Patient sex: M
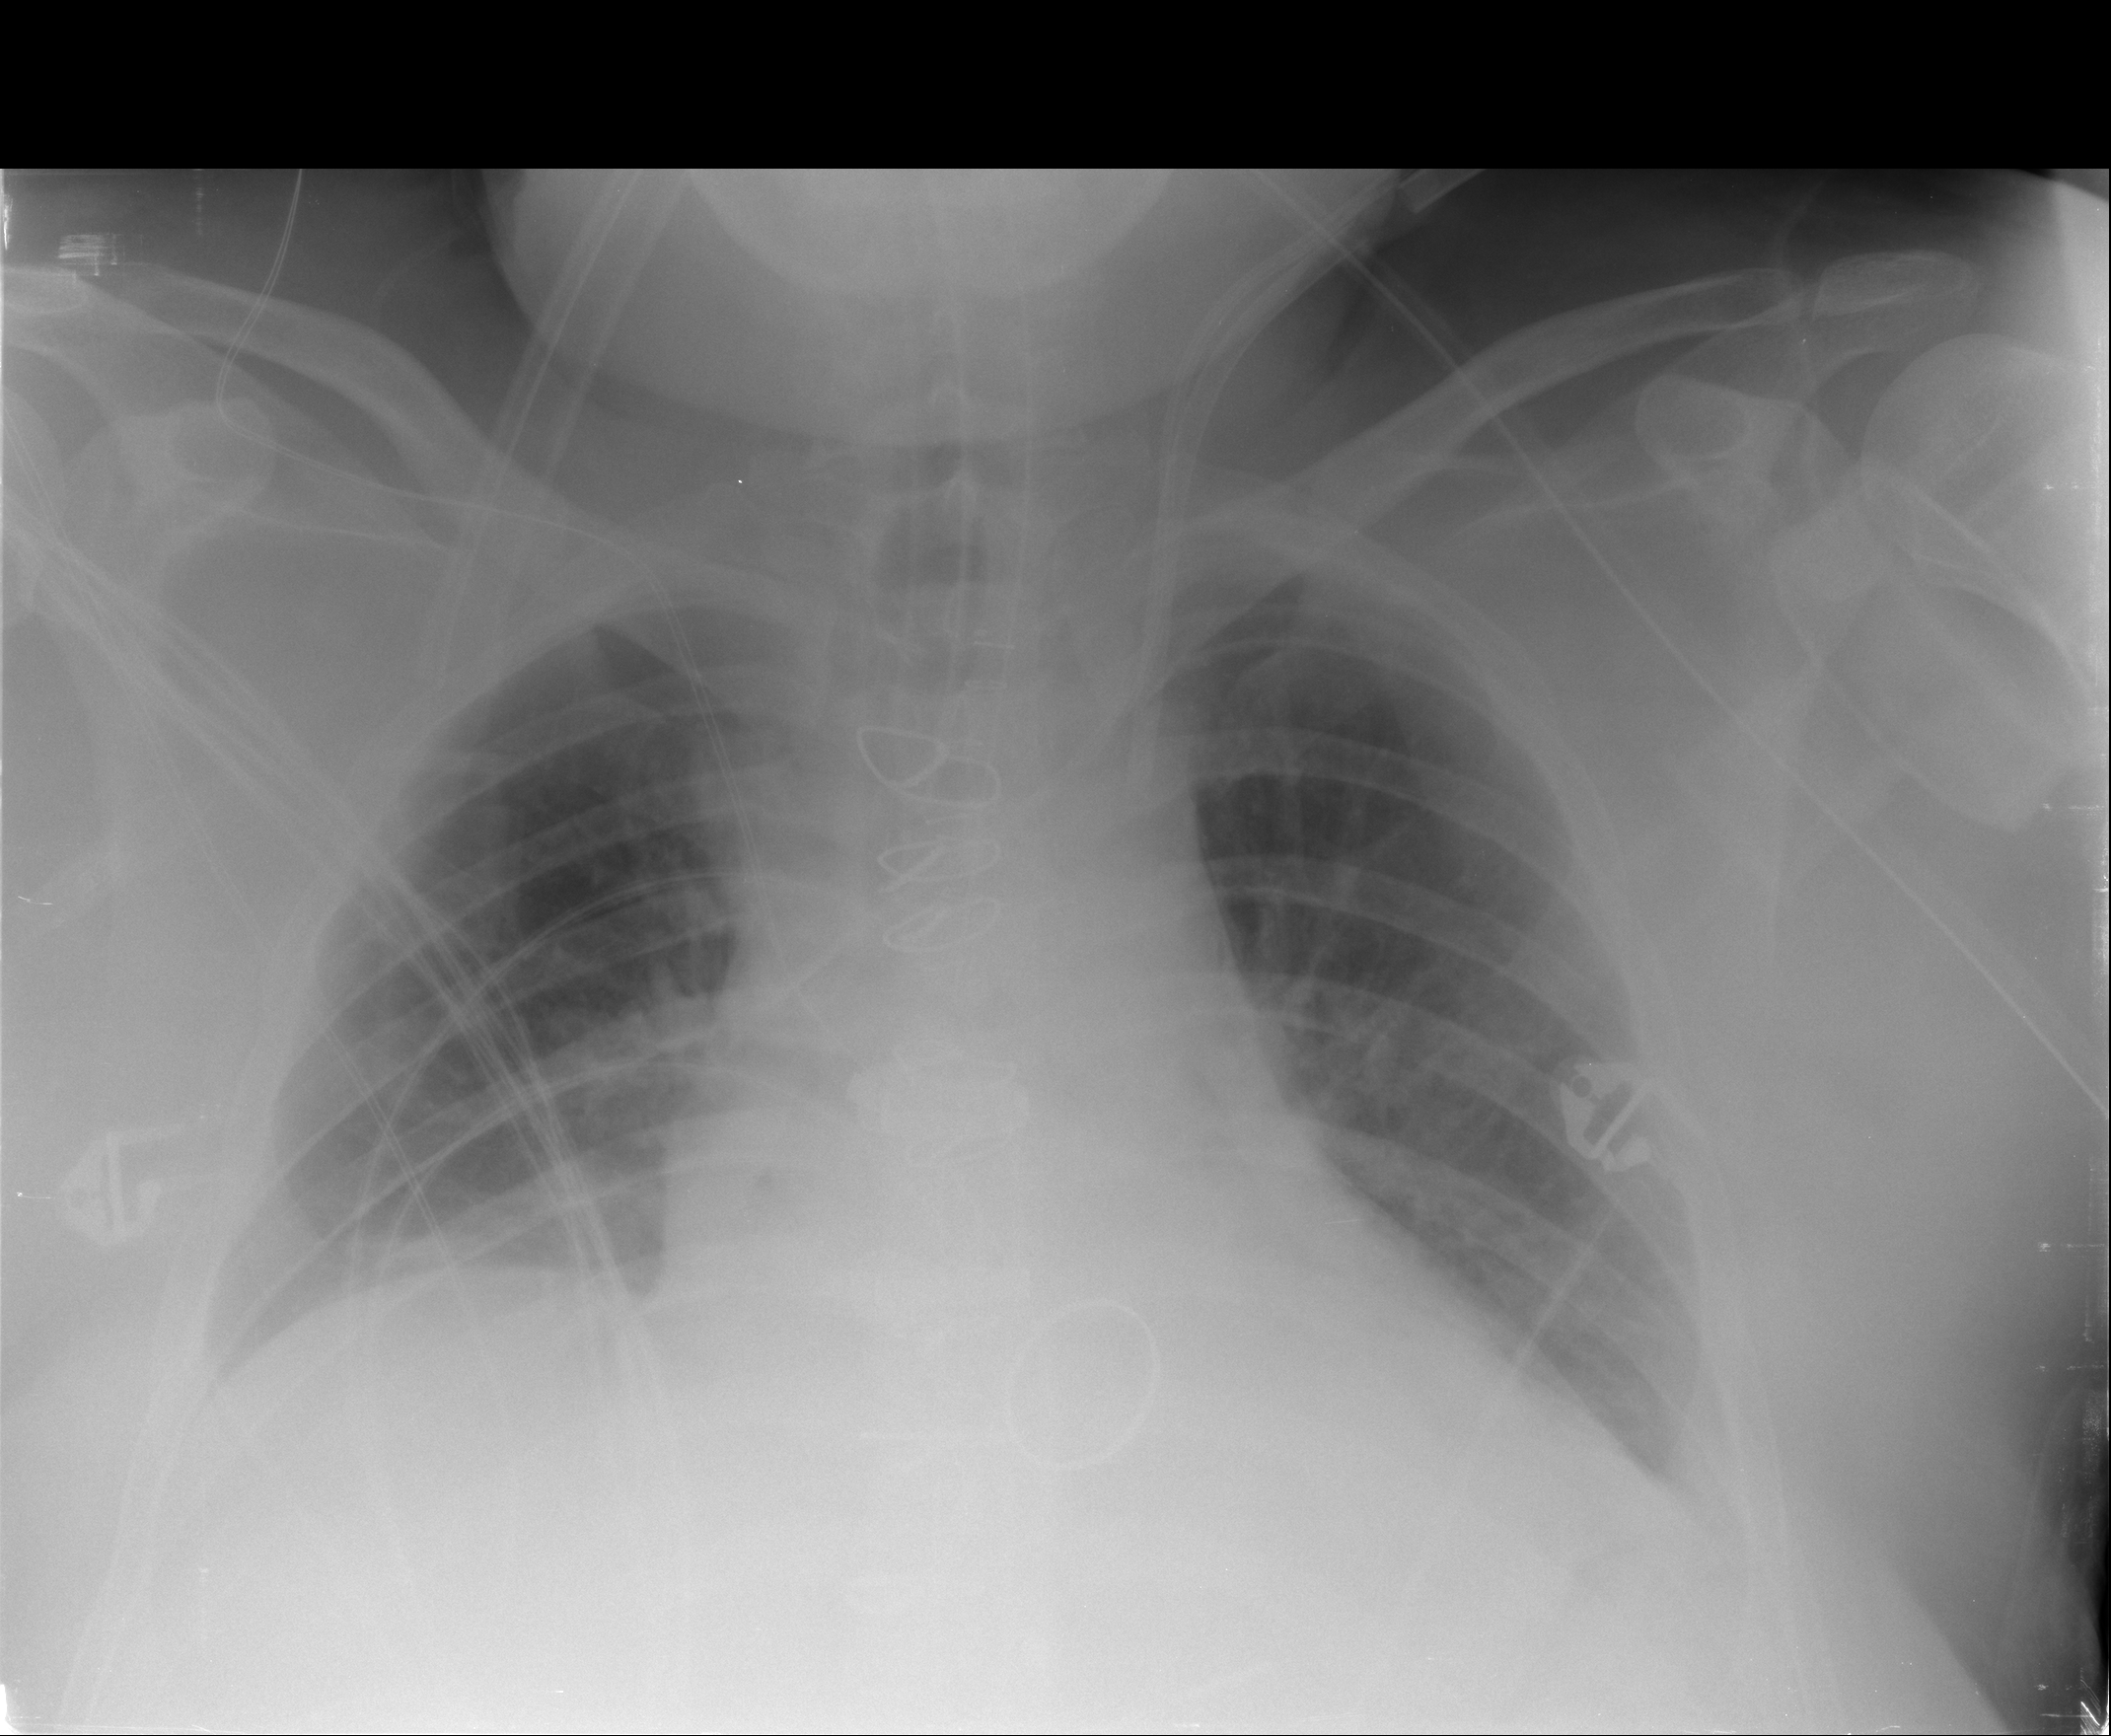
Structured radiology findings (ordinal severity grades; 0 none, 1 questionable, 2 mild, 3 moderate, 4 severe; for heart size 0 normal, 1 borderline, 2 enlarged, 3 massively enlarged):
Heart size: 1
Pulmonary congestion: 1
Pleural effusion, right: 0
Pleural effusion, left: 1
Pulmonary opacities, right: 0
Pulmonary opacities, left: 0
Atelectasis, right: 2
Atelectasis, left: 1